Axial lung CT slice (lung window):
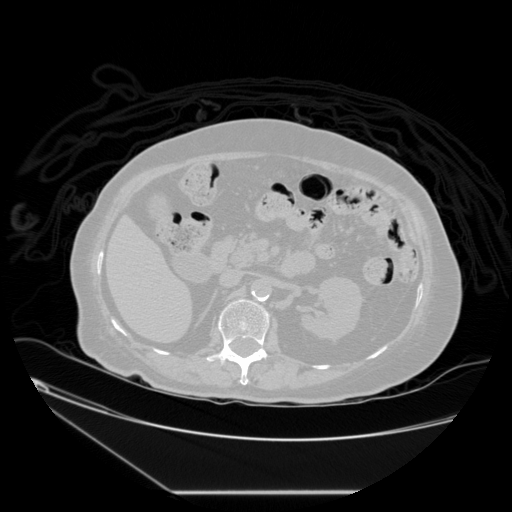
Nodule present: no